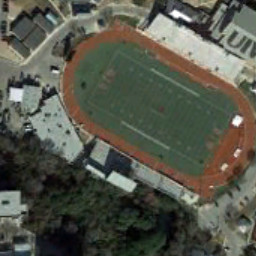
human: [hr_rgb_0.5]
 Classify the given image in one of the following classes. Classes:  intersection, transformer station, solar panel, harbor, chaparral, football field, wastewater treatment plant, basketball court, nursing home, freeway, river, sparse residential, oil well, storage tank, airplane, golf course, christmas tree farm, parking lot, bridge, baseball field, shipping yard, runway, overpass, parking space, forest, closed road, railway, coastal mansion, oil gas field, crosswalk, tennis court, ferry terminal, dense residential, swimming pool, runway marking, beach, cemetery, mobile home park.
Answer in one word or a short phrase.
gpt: football field